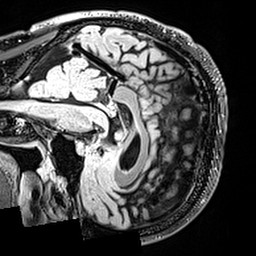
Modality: T2w
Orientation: sagittal
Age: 35
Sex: male
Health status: healthy
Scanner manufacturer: siemens
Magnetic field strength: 3 T
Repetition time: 5 s
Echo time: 0.397 s